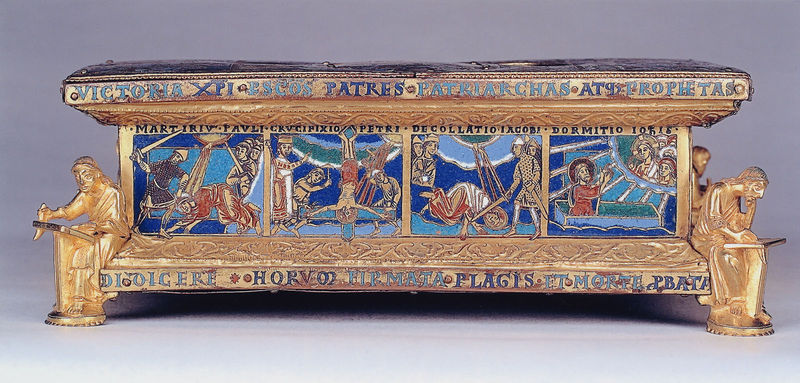
Titel: Tragaltar aus Stablo (Stavelot)
Standort: Herkunftsland: (Maasland) (EU - Maasland)
Institution: Brüssel, Musées Royaux d’Art et d’Histoire
Schlagwörter: blau, kampf, grün, holz, rot, ornament, hinrichtung, köpfen, sonne, gold, schrift, bücher, figuren, soldaten, inschrift, lesen, truhe, buch, dose, kreuz, schwert, schwerter, bildnisse, sarg, christus, jesus, kreuzigung, griechen, krieger, leser, heilige, schreiber, erleuchtung, schatulle, petrus, szenen, email, behälter, auferstehung, beichte, latein, eckfiguren, grablege, martyrium, reliquiar, leidensweg, märthyrer, reliquienbehälter, sarkopharg, inschrift+holz, saag, hinricht, kirchentruhe, sag was dich bedrücket, ndel